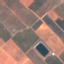
Land use / land cover class: PermanentCrop